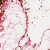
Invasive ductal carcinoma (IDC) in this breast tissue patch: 0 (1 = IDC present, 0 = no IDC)